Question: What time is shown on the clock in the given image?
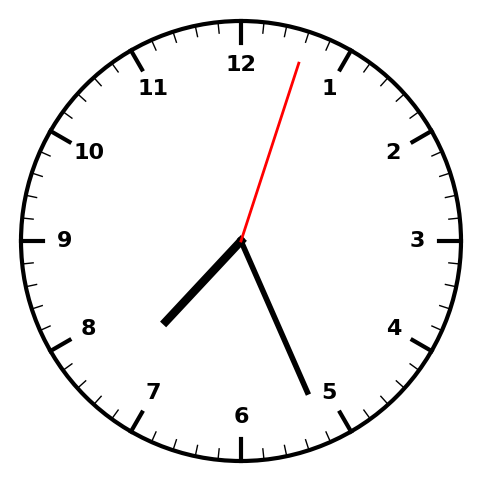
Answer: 07:26:03